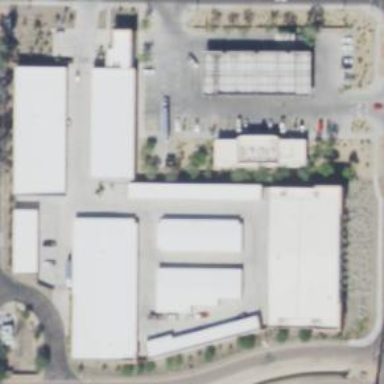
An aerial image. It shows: Storage rental shop.